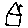
Label: house